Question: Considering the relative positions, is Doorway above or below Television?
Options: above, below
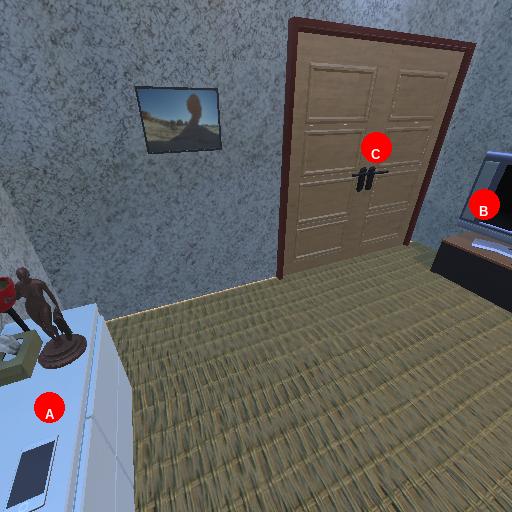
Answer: above